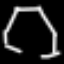
Label: octagon